Question: I would like to set at the same level 2 yAxis with highcharts. Because it's difficult to explain what I want, this picture should help you to understand :

I want to align the two "0" value of my 2 charts.
This is my current code :
'''
$(function () {
$('#tresorerieChart').highcharts({
chart: {
zoomType: 'xy'
},
title: {
text: 'Average Monthly Temperature and Rainfall in Tokyo'
},
subtitle: {
text: 'Source: WorldClimate.com'
},
xAxis: [{
categories: ['Jan', 'Feb', 'Mar', 'Apr', 'May', 'Jun',
'Jul', 'Aug', 'Sep', 'Oct', 'Nov', 'Dec']
}],
yAxis: [{ // First yAxis
labels: {
format: '{value}degC',
style: {
color: Highcharts.getOptions().colors[1]
}
},
title: {
text: 'Temperature',
style: {
color: Highcharts.getOptions().colors[1]
}
}
},
{ // Third yAxis
title: {
text: 'Rainfall',
style: {
color: Highcharts.getOptions().colors[0]
}
},
labels: {
format: '{value} mm',
style: {
color: Highcharts.getOptions().colors[0]
}
},
opposite: true
}],
tooltip: {
shared: true
},
legend: {
layout: 'vertical',
align: 'left',
x: 120,
verticalAlign: 'top',
y: 100,
floating: true,
backgroundColor: (Highcharts.theme && Highcharts.theme.legendBackgroundColor) || '#FFFFFF'
},
series: [{
name: 'Rainfall',
type: 'column',
yAxis: 1,
data: [49.9, -71.5, 106.4, -129.2, 144.0, -176.0, -135.6, 148.5, 216.4, 194.1, -95.6, 54.4],
tooltip: {
valueSuffix: ' mm'
}
}, {
name: 'Temperature',
type: 'spline',
data: [-7.0, -6.9, -9.5, -14.5, -18.2, -21.5, -25.2, -26.5, -23.3, -18.3, -13.9, -9.6],
tooltip: {
valueSuffix: 'degC'
}
},
{
name: 'Temperature',
type: 'spline',
data: [7.0, 6.9, 9.5, 14.5, 18.2, 21.5, 25.2, 26.5, 23.3, 18.3, 13.9, 9.6],
tooltip: {
valueSuffix: 'degC'
}
}]
});
});
'''
Thanks in advance.
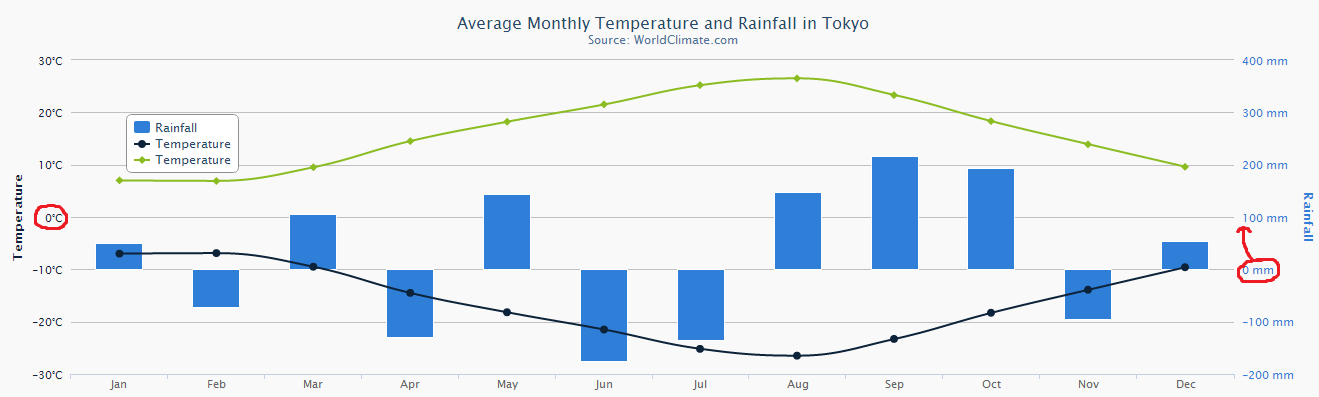
Answer: Long time ago I have created example how to align two yAxis to the same value, you can find this here: <URL>
Code responsible for linking axes:
'''
var i = 15;
while (chart.yAxis[1].translate(0) != chart.yAxis[0].translate(0) && i > 0) {
chart.yAxis[0].setExtremes(chart.yAxis[0].getExtremes().min - chart.yAxis[0].translate(chart.yAxis[1].translate(0), true));
i--;
};
'''